Field crop: maize
Growth stage: 2
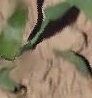
Species: maize